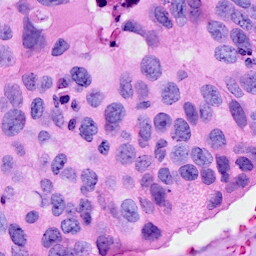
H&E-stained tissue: Breast